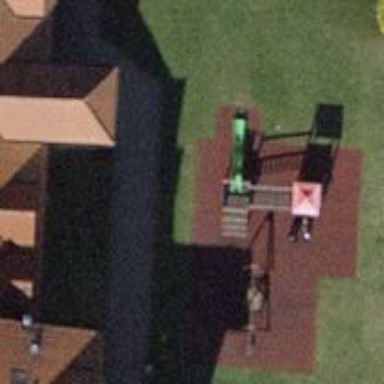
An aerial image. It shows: Playground with slide.